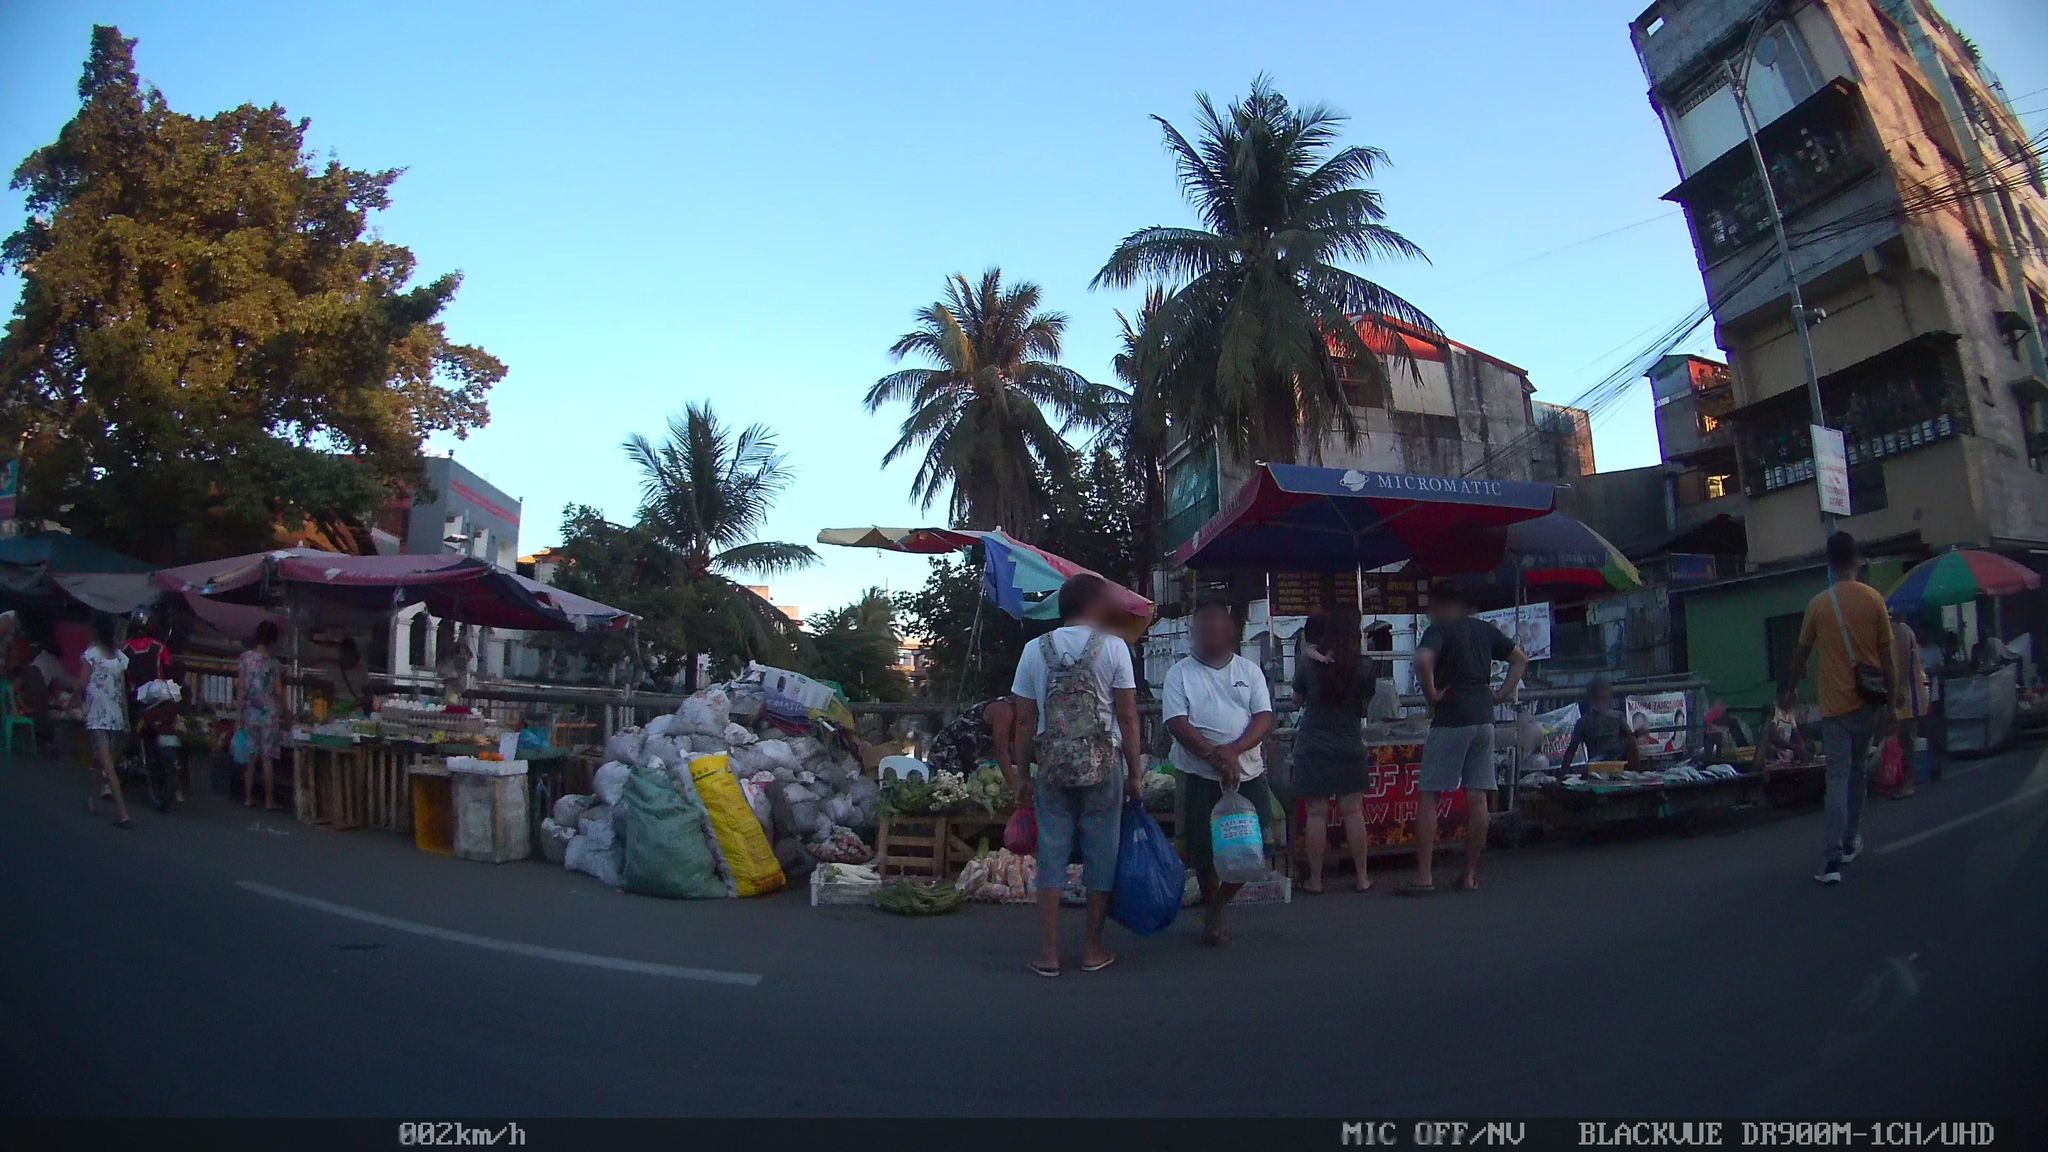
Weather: clear
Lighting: day
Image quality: good
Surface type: driving surface
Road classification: footway
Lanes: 1
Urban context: urban centre
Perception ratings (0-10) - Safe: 1.2, Lively: 6.27, Beautiful: 1.92, Boring: 2.28, Depressing: 0.76, Wealthy: 5.21